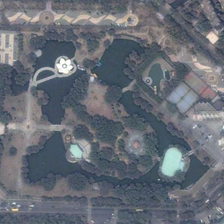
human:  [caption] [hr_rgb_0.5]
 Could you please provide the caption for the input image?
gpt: many green trees and an irregular pond are in a park .

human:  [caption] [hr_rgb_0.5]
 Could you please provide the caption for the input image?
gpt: many green trees and an irregular pond are in a park .

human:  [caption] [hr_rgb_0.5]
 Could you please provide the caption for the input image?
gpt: many green trees and an irregular pond are in a park .

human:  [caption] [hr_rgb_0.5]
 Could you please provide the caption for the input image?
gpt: many green trees and an irregular pond are in a park .

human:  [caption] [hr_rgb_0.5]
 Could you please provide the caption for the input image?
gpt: many green trees and an irregular pond are in a park .